Field crop: maize
Growth stage: 2
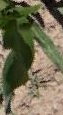
Species: maize